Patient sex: F
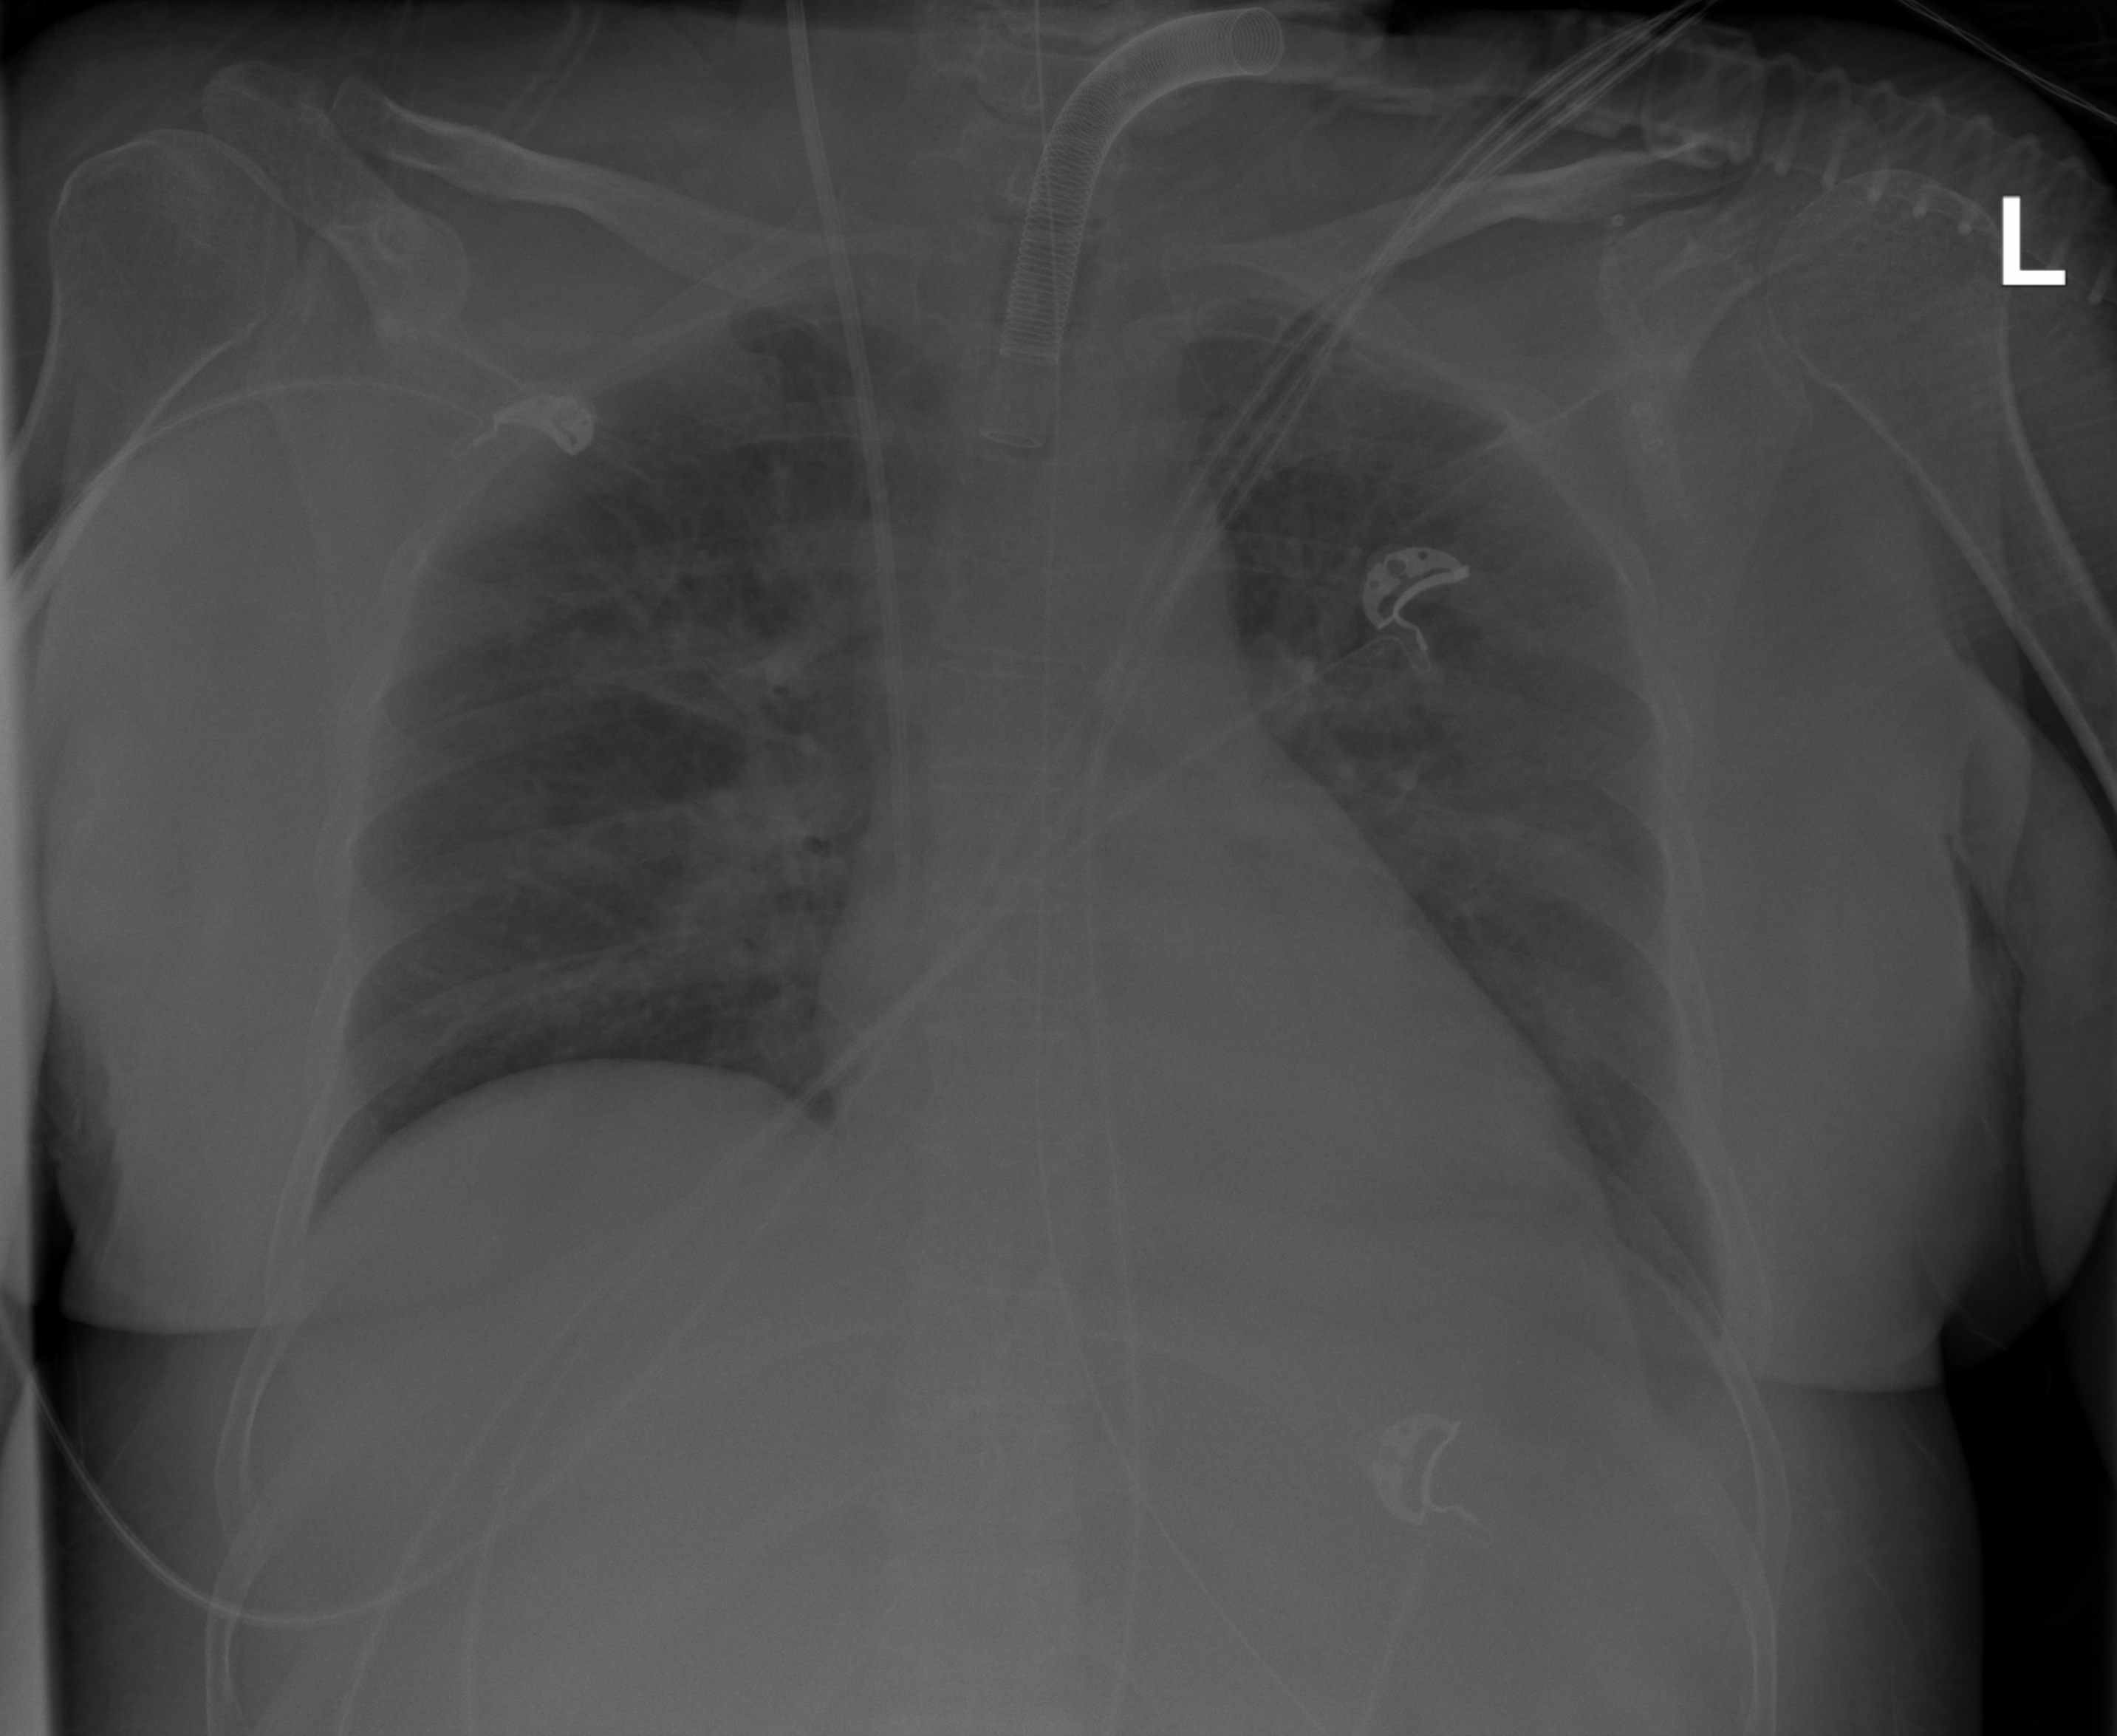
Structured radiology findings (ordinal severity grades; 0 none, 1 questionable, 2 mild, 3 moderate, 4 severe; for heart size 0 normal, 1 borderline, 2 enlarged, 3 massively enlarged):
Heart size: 1
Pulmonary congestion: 3
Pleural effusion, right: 0
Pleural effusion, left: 2
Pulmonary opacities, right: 2
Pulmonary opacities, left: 2
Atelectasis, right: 2
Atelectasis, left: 2